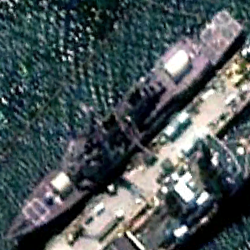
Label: destroyer